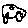
Label: car